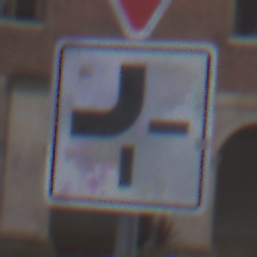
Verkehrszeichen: VerlaufVorfahrtsstrasse2
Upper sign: VorfahrtGewaehren
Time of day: Midday
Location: Outdoor (Urban)
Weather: Overcast
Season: NotSpecified
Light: Natural